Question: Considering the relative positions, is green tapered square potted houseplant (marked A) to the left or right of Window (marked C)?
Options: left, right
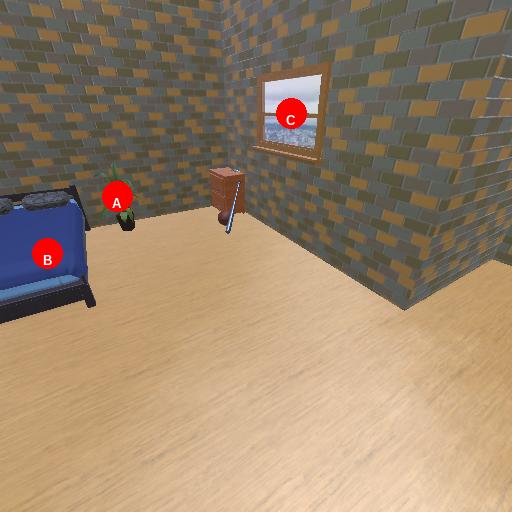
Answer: left